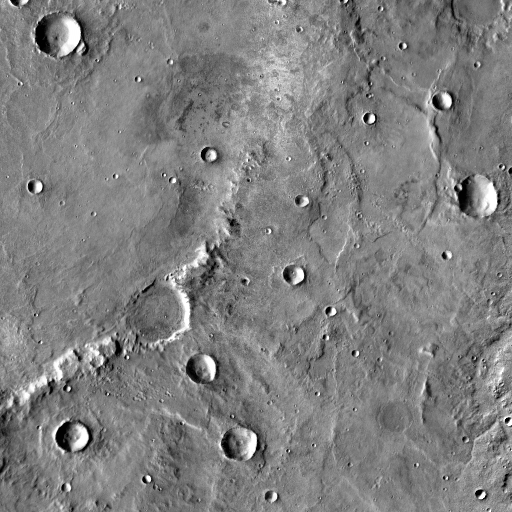
Crater classes present: Background, Other, Layered, Buried, Secondary